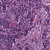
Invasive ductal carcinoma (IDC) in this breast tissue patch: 0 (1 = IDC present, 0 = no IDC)